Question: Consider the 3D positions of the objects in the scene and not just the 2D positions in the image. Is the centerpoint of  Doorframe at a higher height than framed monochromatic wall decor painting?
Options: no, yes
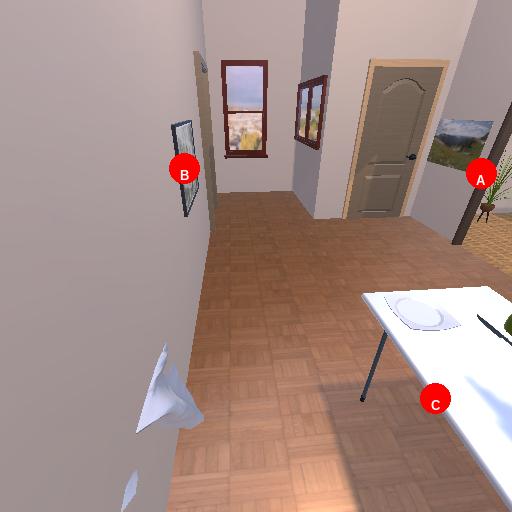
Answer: no